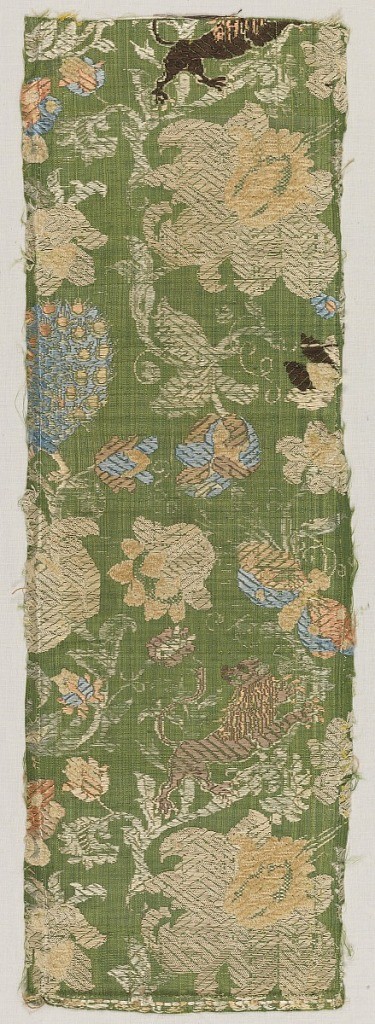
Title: Fragments
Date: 17th century
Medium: silk Technique: plain weave with discontinuous supplementary weft floats (brocaded)
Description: Lions and peacocks on a green ground.